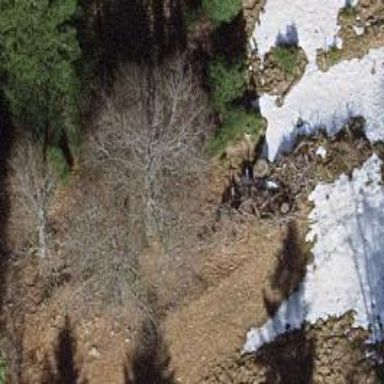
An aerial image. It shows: Single tag "natural: tree."